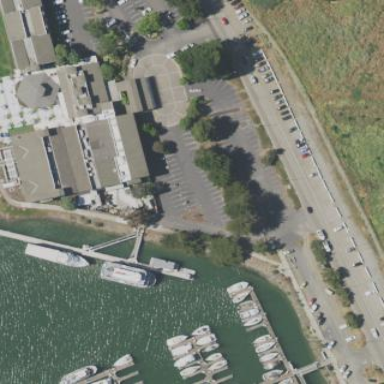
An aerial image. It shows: Parking area with asphalt surface.